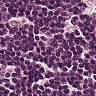
Metastatic tissue present: no